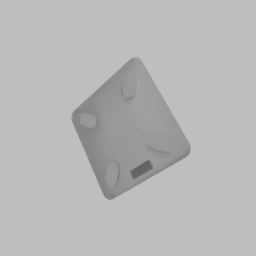
Label: electronics